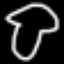
Label: mushroom